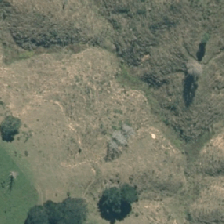
Land cover: low_producing_grassland